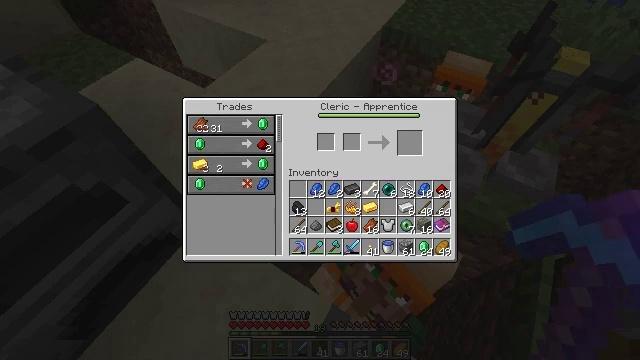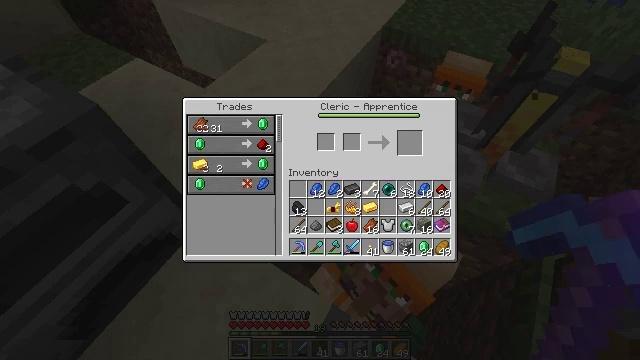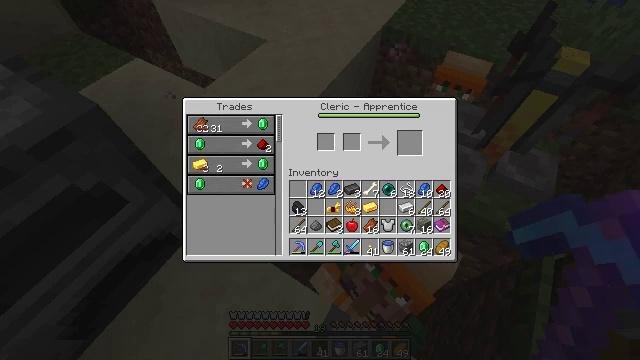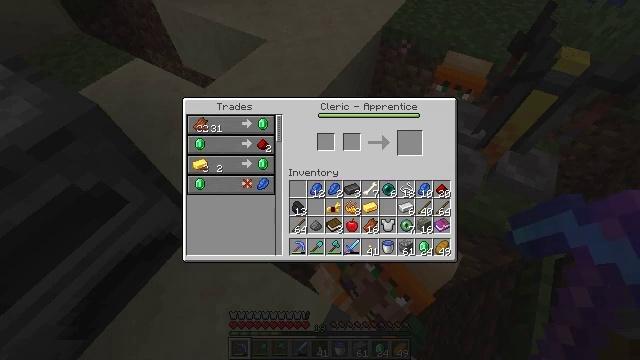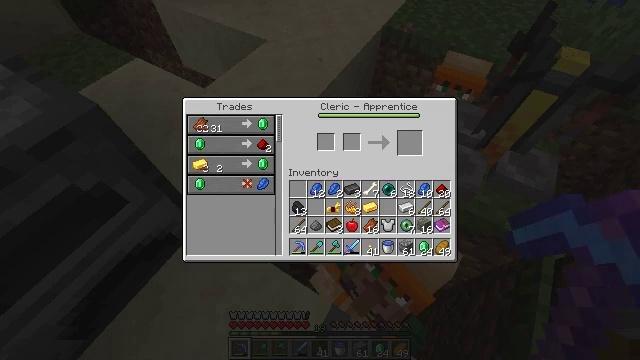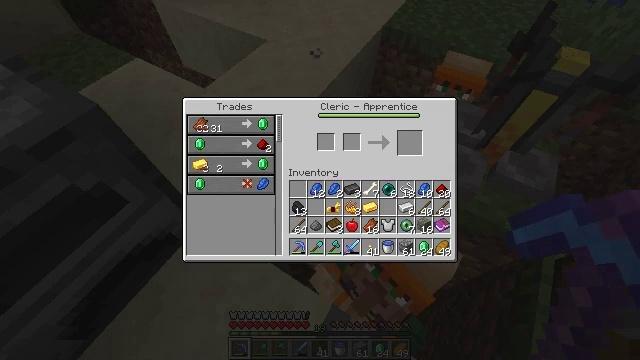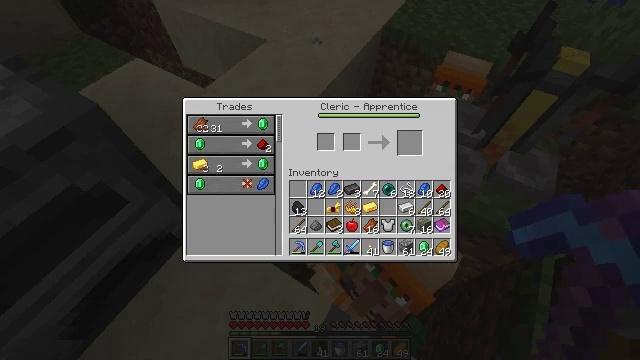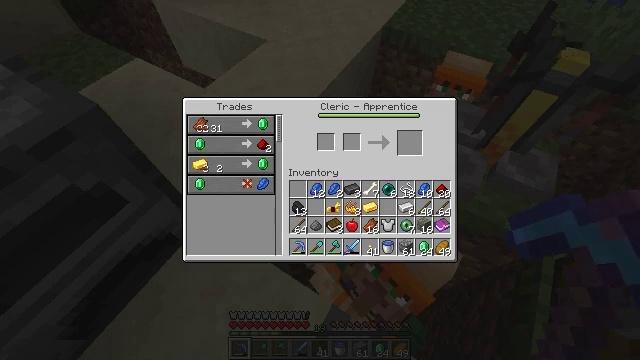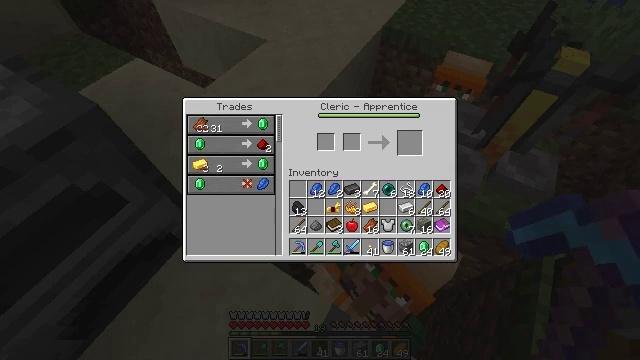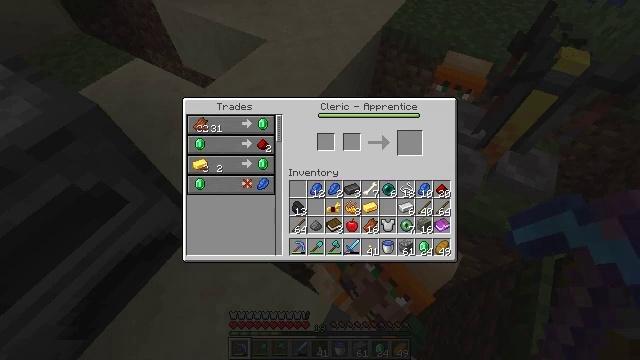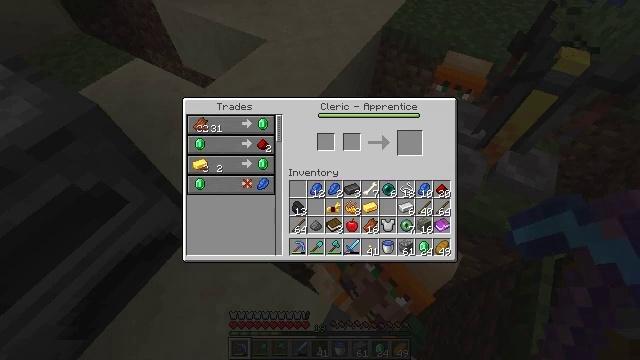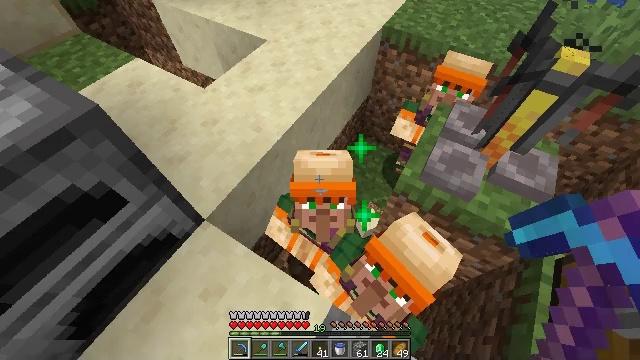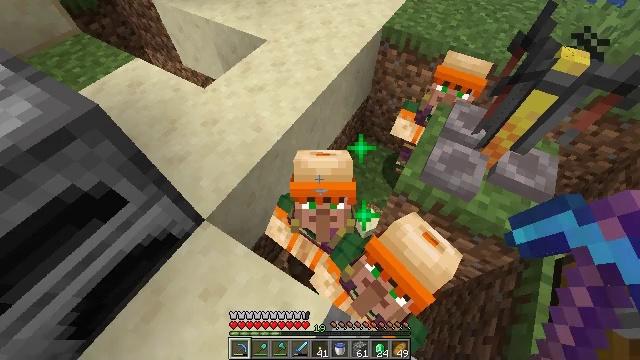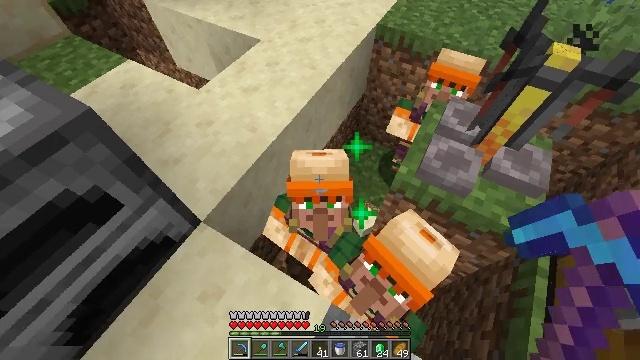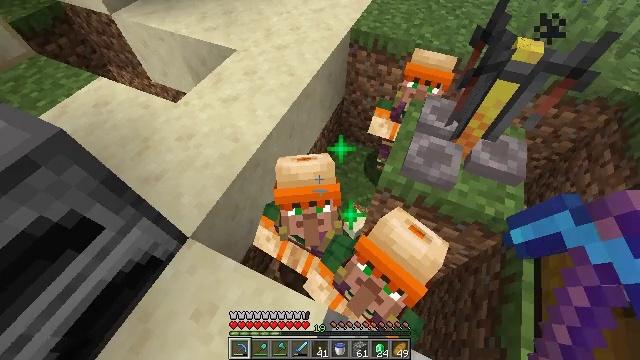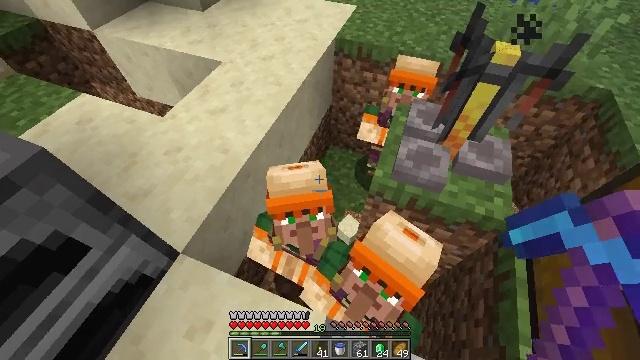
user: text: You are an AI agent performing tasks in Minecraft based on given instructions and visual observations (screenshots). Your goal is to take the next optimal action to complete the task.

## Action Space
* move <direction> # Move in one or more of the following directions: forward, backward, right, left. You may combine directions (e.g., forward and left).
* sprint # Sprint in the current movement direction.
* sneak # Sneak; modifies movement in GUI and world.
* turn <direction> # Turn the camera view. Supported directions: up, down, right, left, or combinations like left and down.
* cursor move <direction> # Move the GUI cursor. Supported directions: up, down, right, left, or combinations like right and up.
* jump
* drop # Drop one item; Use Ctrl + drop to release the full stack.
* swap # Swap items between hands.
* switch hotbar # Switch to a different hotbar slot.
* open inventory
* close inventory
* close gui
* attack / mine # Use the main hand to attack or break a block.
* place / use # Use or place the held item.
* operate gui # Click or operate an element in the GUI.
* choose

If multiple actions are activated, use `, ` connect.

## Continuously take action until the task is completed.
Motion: motion action
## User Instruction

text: Combine glowstone dust to craft a glowstone.
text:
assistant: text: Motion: no_op
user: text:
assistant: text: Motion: cursor move right
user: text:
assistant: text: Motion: no_op
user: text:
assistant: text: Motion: no_op
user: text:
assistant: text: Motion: no_op
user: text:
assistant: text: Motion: no_op
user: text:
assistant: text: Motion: no_op
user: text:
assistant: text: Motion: no_op
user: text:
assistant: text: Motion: no_op
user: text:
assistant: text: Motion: no_op
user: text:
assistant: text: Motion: no_op
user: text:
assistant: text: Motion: close gui
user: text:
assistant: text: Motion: turn right
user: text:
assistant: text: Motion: turn right and up
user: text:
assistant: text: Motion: turn right and up
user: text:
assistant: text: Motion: no_op
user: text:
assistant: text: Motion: no_op
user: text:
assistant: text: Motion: no_op
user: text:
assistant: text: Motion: no_op
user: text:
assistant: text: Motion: turn down
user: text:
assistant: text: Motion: turn left and down
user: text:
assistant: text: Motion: turn down
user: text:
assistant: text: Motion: turn left
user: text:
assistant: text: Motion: turn left, use / place
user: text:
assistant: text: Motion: use / place
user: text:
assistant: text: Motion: use / place
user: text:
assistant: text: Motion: use / place
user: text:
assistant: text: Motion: no_op
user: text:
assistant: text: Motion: open gui
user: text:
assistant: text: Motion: no_op